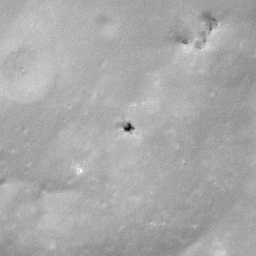
Pit: Sharonov 1a
Host crater: Sharonov
Host type: impact_melt
Lunar coordinates: latitude 12.575, longitude 173.404